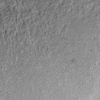
Label: not_dusty